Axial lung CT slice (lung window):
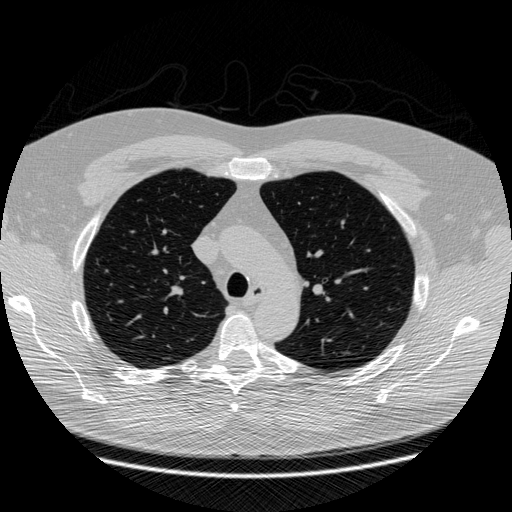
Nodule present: no